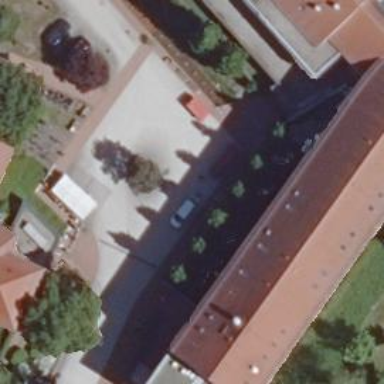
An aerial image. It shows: Library.